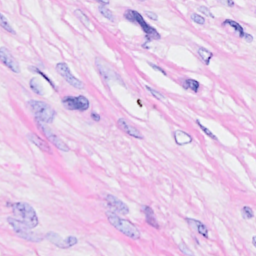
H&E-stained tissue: Breast